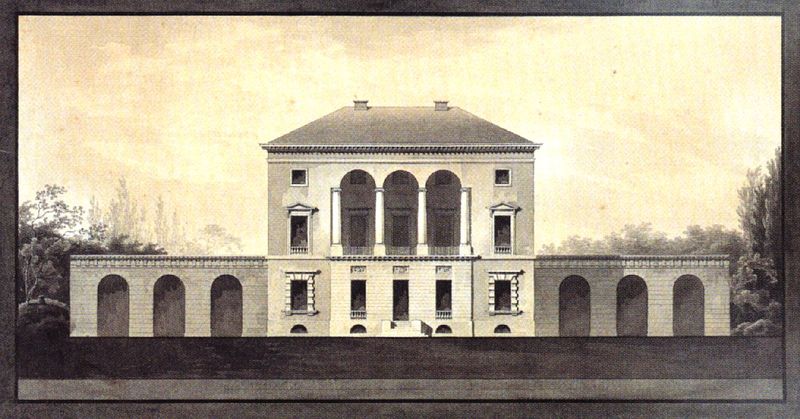
Titel: Zeichnung der Gartenfassade des Haus Baur mit ursprünglicher Arkade der Seitenflügel
Künstler: Christian Frederik Hansen
Schlagwörter: baum, flügel, gemälde, weiß, bäume, gelb, fenster, grau, schwarz, skizze, säule, säulen, tür, zeichnung, dach, gebäude, haus, park, zaun, malerei, architektur, bild, garten, balkon, bogen, fassade, giebel, mauer, schornsteine, rundbogen, treppe, geländer, galerie, bögen, eingang, tusche, palast, symmetrisch, arkaden, villa, geometrisch, sims, ballustrade, palais, ädikula, bossierung, balko